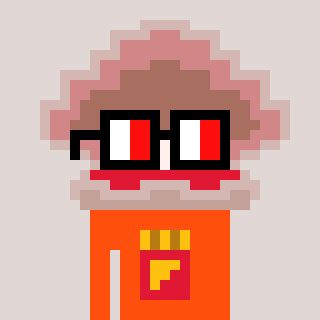
a pixel art character with square glasses with black frames and red eyes, a oyster-shaped head and a orange-colored body on a warm background